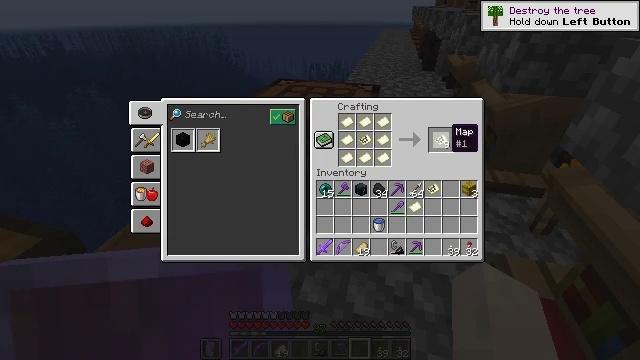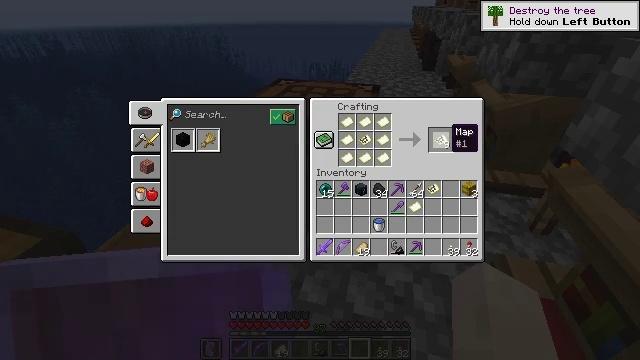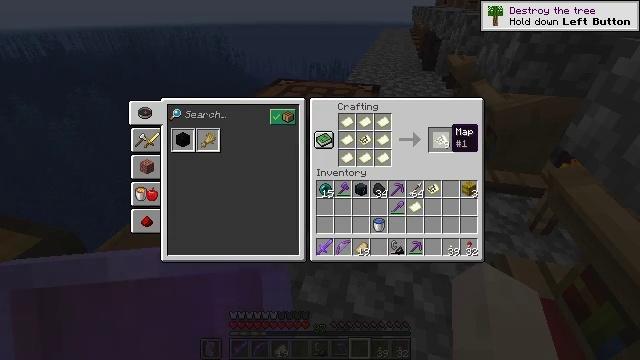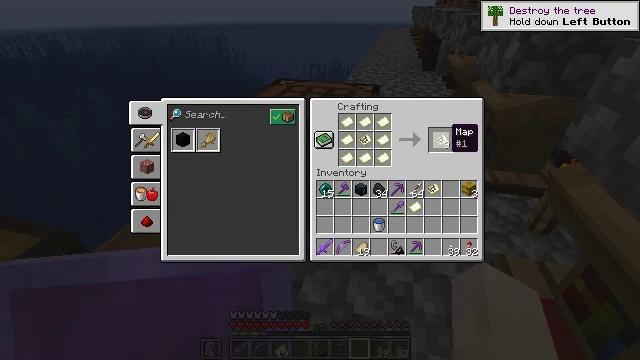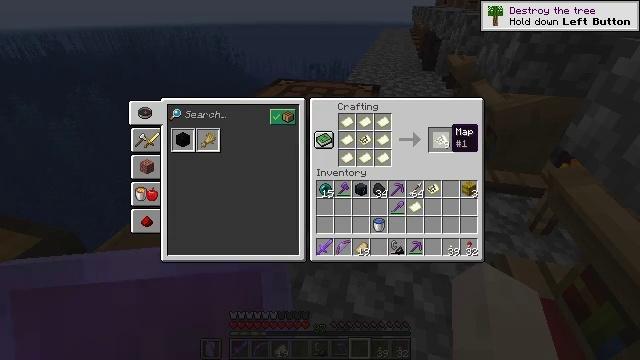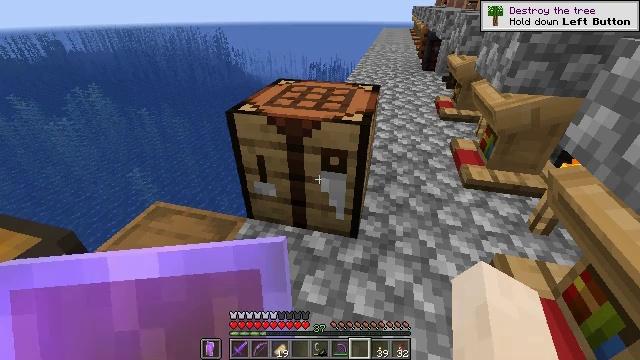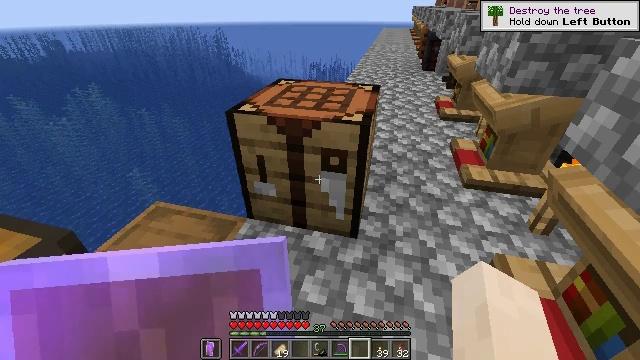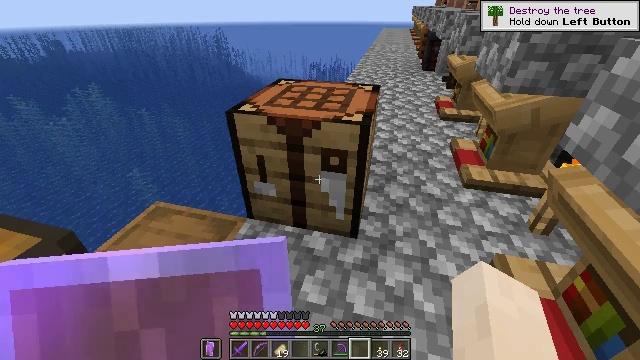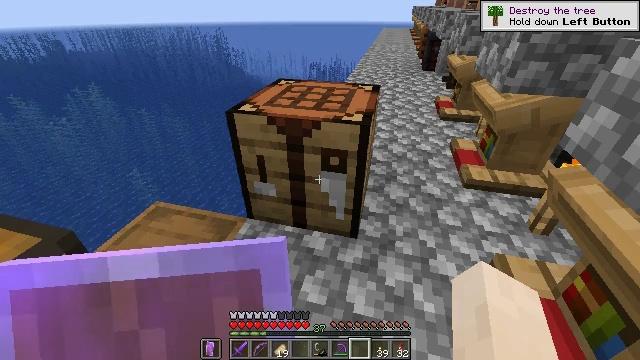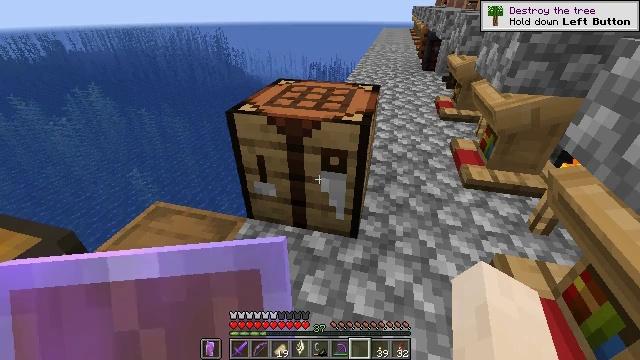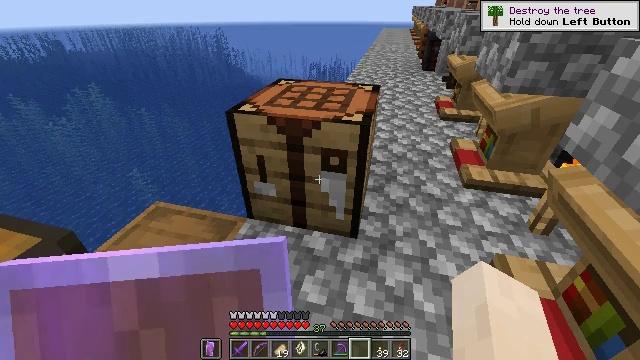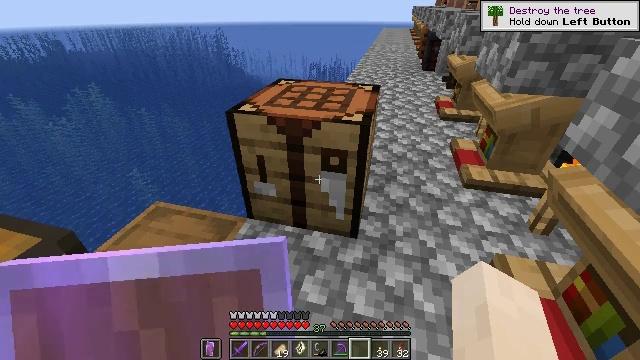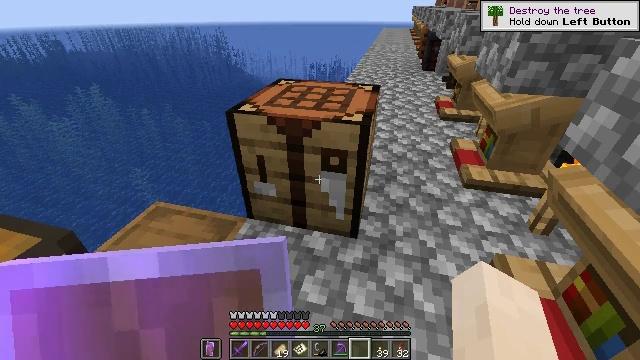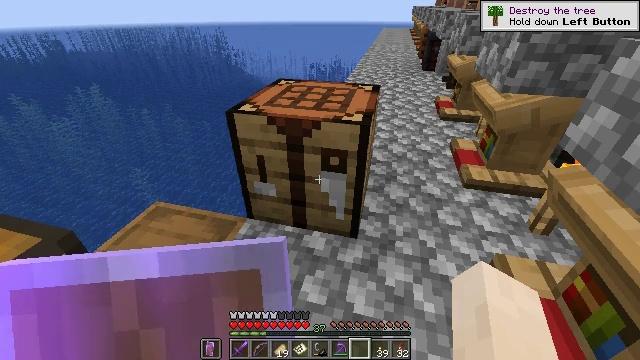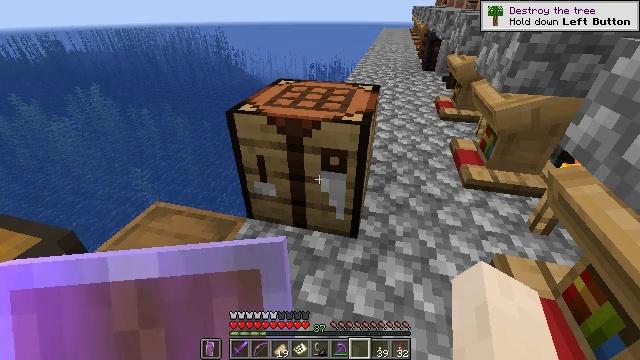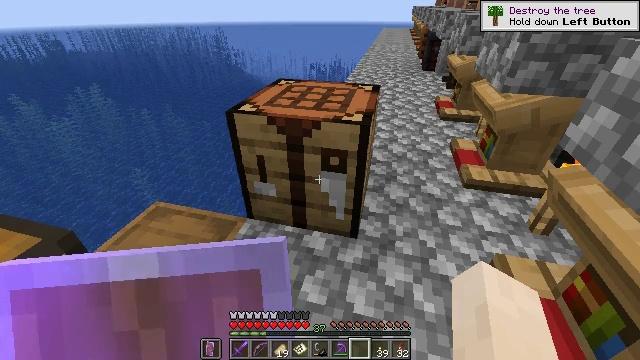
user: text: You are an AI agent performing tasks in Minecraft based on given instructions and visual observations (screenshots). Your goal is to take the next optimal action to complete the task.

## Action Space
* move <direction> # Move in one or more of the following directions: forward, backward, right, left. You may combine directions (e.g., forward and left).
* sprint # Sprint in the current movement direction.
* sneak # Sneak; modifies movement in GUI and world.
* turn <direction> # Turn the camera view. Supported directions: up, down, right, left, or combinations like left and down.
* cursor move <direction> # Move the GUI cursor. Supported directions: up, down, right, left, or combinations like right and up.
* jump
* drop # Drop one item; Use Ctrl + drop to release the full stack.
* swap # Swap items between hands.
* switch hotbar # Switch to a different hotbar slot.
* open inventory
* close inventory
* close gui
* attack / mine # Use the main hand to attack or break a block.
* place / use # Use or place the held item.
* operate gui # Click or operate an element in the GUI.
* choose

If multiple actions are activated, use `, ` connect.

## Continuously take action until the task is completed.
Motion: motion action
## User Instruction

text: Craft a filled map.
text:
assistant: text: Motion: no_op
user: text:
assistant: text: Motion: no_op
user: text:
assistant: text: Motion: no_op
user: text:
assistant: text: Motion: no_op
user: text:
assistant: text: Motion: no_op
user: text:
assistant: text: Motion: no_op
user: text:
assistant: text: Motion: no_op
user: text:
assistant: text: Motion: no_op
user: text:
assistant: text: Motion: no_op
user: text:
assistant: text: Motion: no_op
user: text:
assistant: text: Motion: no_op
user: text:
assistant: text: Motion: no_op
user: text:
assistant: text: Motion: no_op
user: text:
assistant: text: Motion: no_op
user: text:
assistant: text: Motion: no_op
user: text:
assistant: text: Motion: no_op
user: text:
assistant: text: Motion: no_op
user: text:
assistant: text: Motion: no_op
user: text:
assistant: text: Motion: no_op
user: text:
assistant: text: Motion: no_op
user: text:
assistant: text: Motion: no_op
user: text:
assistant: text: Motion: no_op
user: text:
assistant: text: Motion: no_op
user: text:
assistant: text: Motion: no_op
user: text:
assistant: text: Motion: no_op
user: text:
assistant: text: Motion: no_op
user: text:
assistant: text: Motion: no_op
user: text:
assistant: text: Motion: no_op
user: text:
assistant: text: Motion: no_op
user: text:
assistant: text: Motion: move forward